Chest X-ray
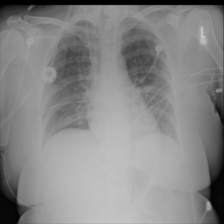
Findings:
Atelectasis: negative
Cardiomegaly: negative
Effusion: negative
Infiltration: negative
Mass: negative
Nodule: negative
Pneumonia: negative
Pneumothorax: negative
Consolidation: negative
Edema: negative
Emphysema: negative
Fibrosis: negative
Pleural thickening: negative
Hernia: negative